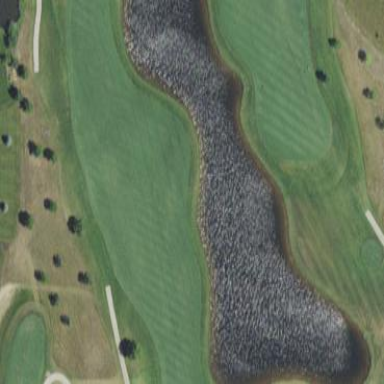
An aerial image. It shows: Water hazard on golf course.